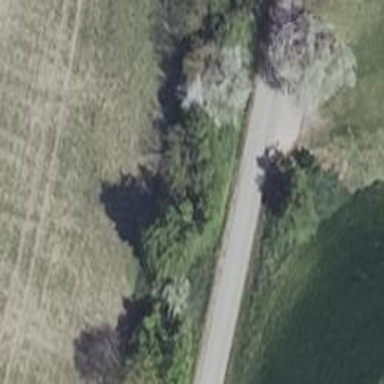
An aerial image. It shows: Unclassified paved road.